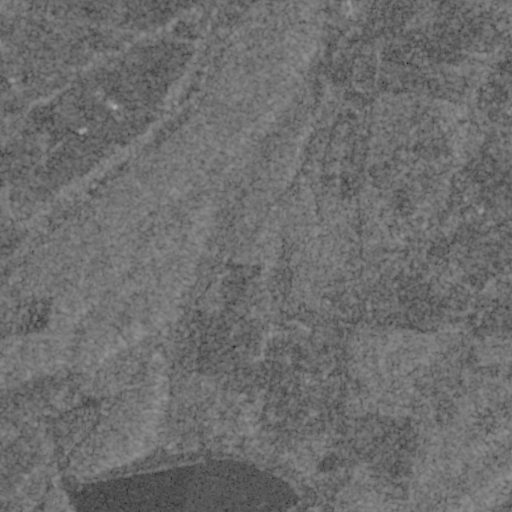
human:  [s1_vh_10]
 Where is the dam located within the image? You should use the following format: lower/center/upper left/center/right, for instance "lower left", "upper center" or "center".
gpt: The dam is located in the lower left of the image.
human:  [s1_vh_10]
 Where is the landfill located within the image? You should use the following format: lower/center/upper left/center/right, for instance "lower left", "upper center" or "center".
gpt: The landfill is located in the upper right of the image.
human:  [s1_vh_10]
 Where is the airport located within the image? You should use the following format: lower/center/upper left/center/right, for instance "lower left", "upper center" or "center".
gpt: There is no airport in the image.

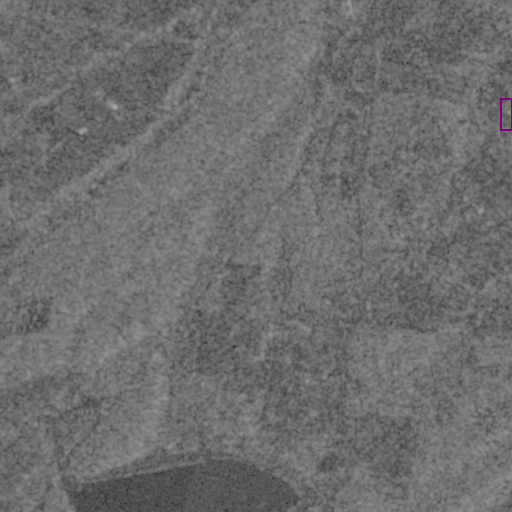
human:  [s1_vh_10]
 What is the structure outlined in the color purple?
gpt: The structure outlined in purple is a landfill.
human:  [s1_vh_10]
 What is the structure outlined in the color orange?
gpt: There is no orange outline.